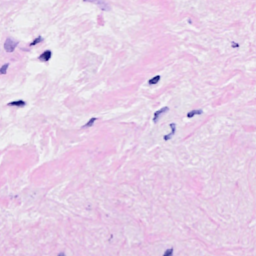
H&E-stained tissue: Breast